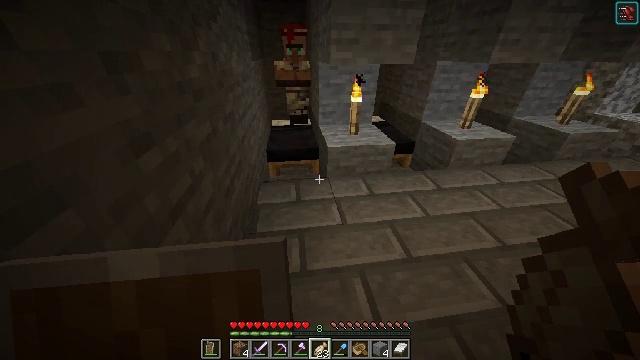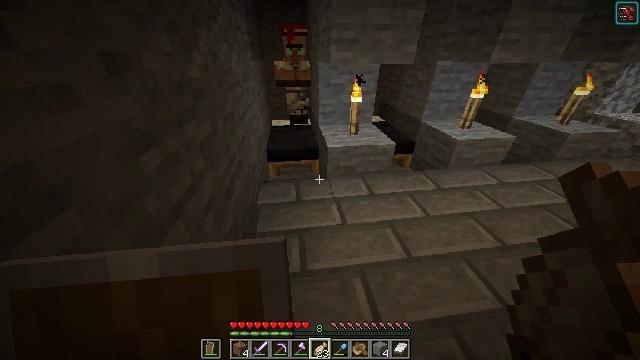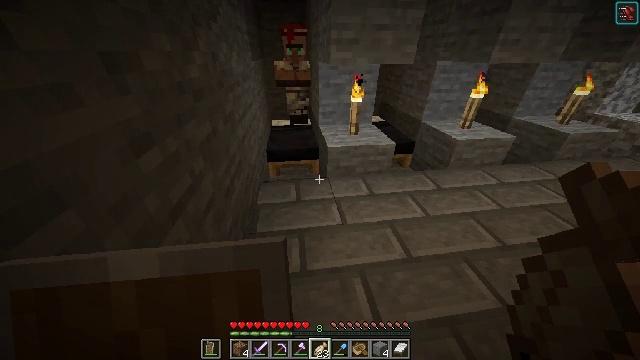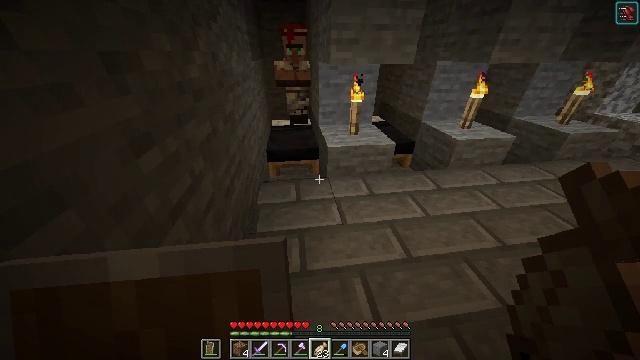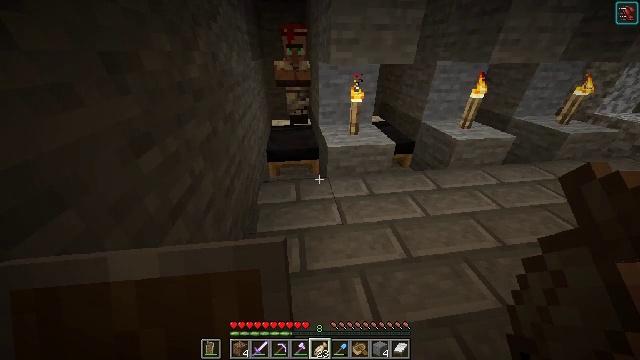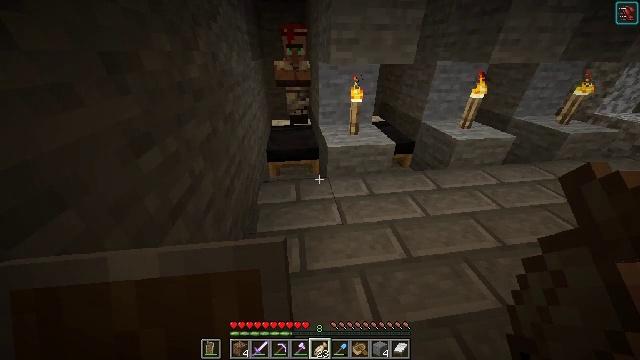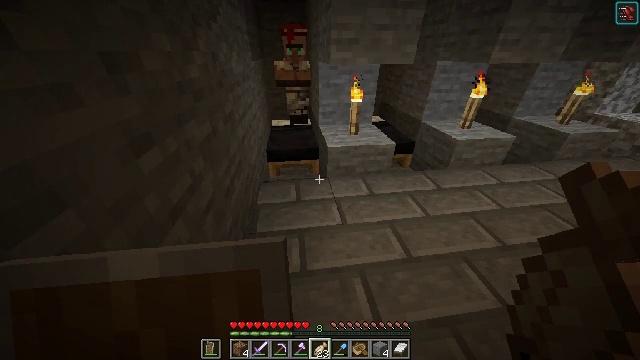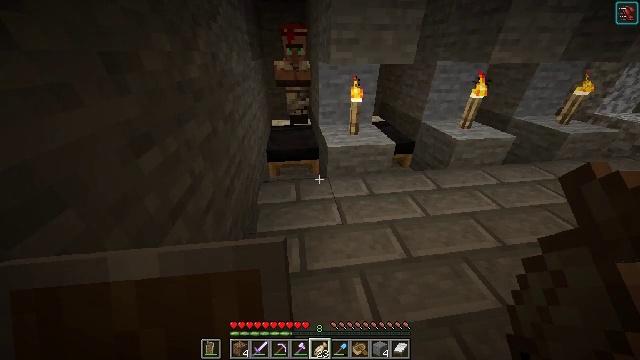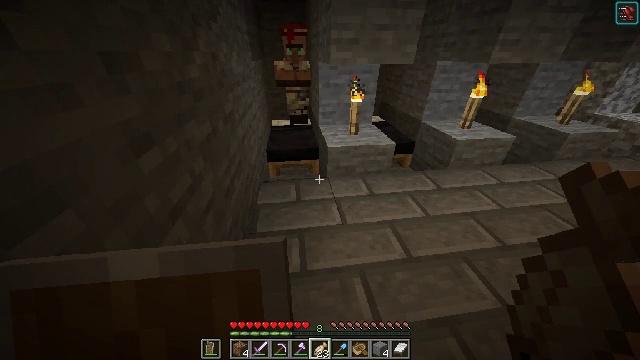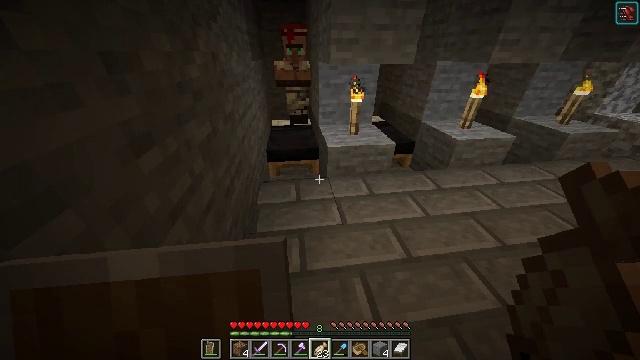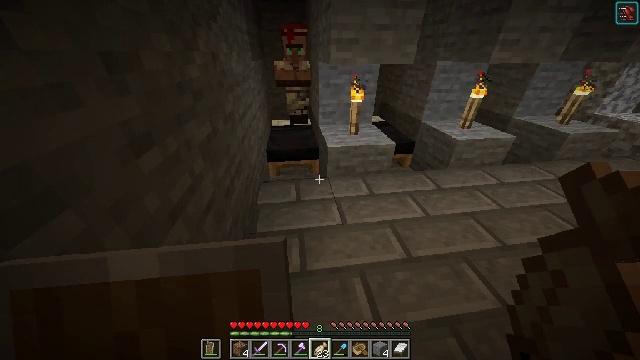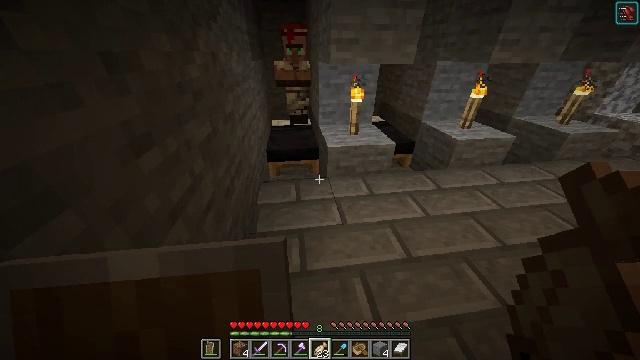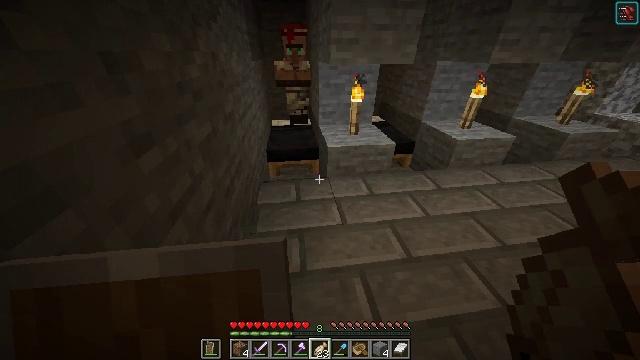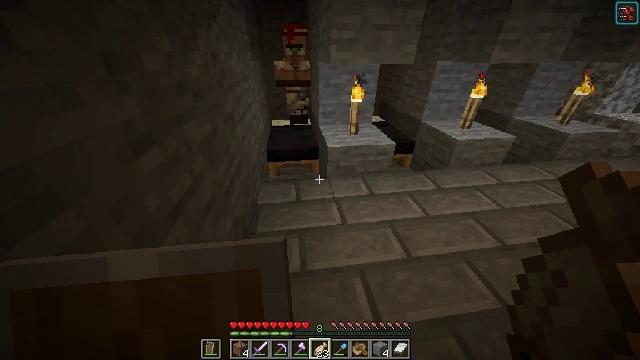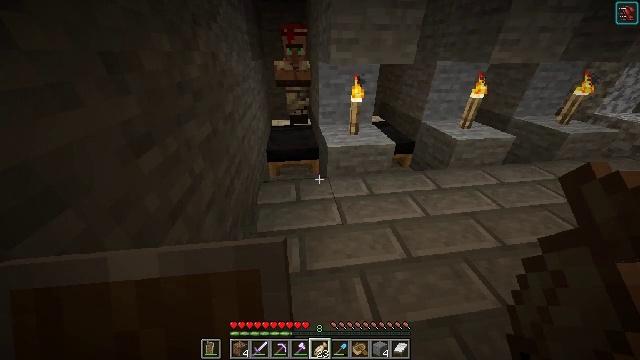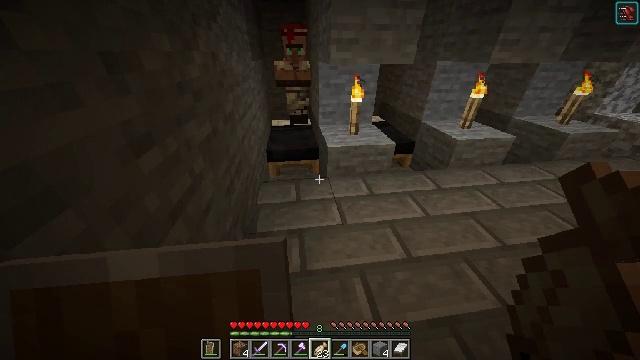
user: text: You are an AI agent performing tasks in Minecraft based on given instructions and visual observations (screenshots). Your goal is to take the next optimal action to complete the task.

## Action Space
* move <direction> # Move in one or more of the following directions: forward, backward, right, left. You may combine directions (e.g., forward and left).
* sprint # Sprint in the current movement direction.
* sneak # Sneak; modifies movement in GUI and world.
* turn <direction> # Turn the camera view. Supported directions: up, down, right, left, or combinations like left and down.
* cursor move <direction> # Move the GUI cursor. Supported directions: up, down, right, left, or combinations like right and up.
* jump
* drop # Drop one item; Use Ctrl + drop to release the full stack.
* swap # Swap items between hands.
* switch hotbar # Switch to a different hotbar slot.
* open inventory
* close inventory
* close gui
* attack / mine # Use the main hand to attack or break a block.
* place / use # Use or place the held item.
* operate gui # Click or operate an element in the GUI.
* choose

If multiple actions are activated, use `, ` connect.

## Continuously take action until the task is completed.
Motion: motion action
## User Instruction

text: Gather the black bed from your house.
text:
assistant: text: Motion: no_op
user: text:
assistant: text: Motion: no_op
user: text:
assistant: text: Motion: no_op
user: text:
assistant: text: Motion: no_op
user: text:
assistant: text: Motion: no_op
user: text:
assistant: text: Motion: no_op
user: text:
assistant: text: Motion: no_op
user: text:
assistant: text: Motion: no_op
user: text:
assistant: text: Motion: no_op
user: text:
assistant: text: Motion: no_op
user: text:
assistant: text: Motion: no_op
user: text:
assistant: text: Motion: no_op
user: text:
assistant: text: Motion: no_op
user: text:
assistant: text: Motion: no_op
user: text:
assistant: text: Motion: no_op
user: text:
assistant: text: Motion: no_op
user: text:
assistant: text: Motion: no_op
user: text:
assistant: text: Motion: no_op
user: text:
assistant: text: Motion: no_op
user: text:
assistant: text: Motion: no_op
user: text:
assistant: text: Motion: no_op
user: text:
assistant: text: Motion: no_op
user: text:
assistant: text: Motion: no_op
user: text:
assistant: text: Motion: no_op
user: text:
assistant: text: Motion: no_op
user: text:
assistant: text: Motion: no_op
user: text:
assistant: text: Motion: no_op
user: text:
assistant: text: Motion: no_op
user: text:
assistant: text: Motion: no_op
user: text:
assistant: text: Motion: no_op